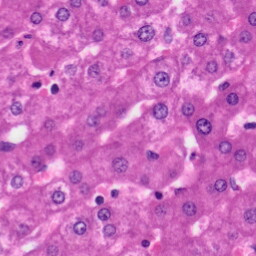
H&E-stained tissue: Liver